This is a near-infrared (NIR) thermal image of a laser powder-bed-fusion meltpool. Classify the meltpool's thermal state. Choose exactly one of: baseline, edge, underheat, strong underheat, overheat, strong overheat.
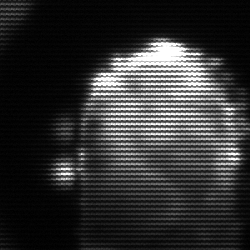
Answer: baseline